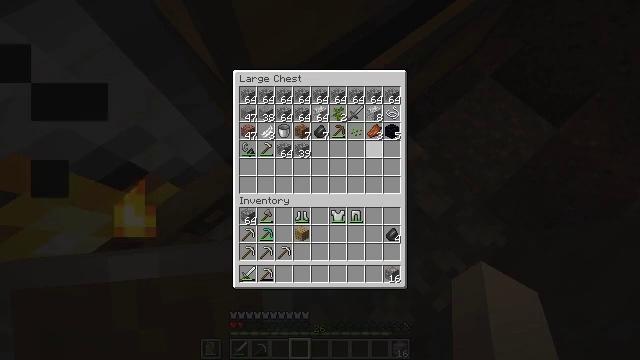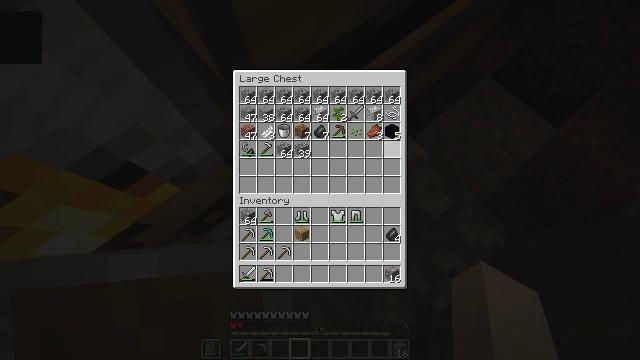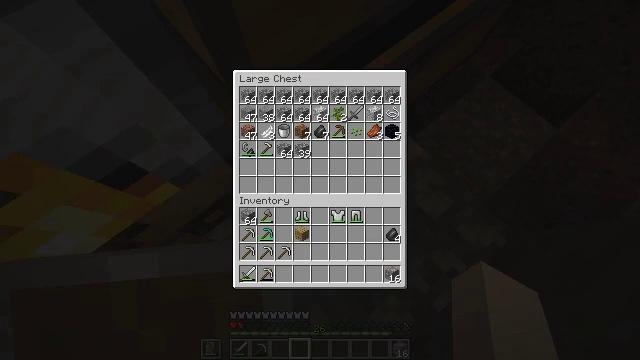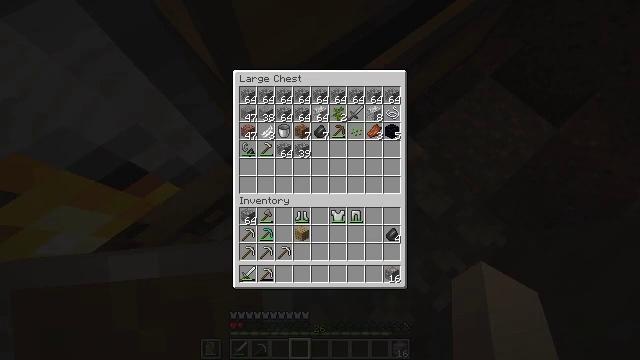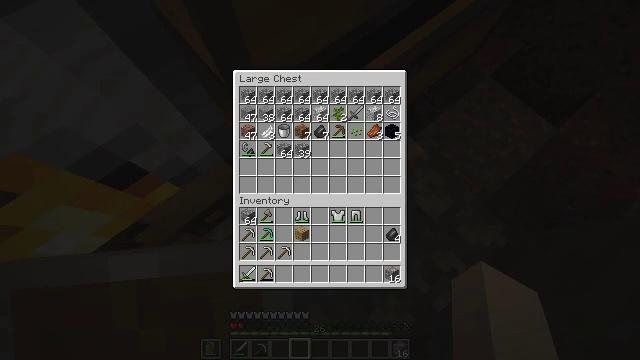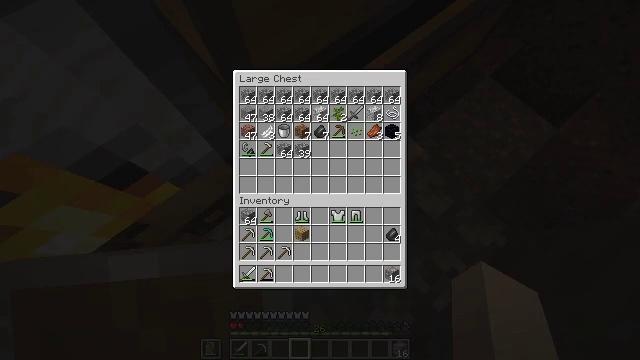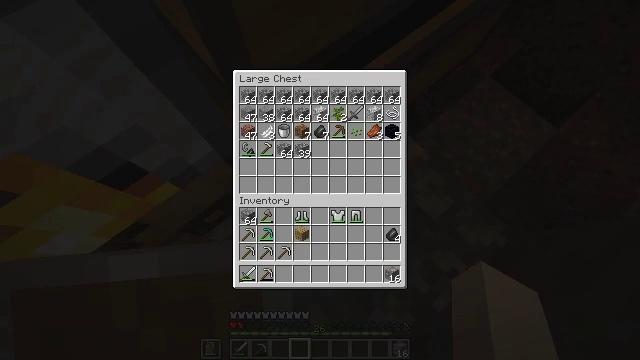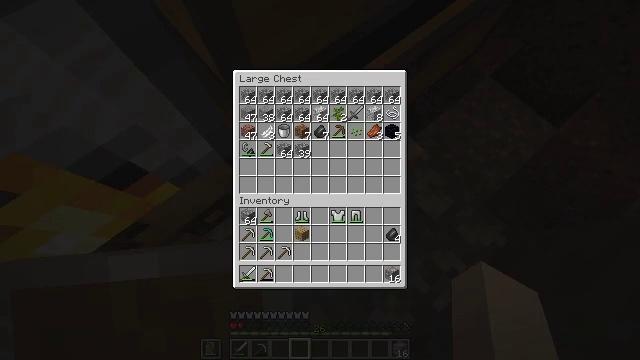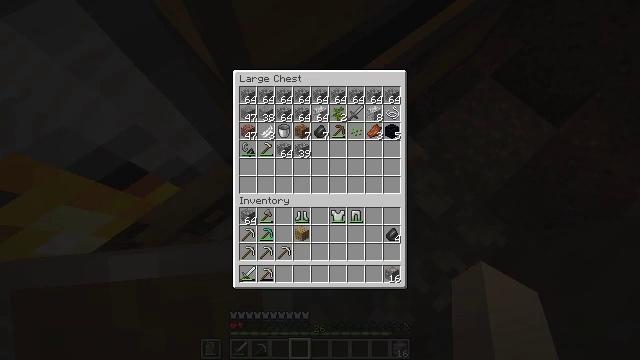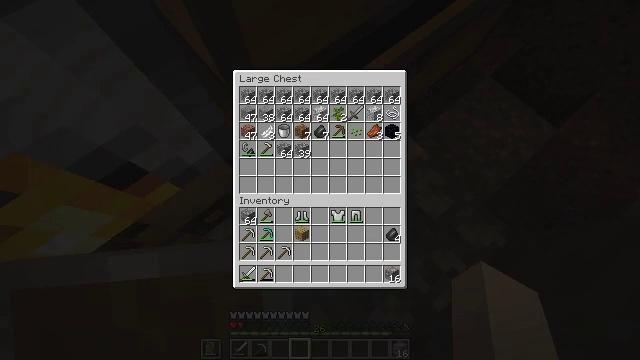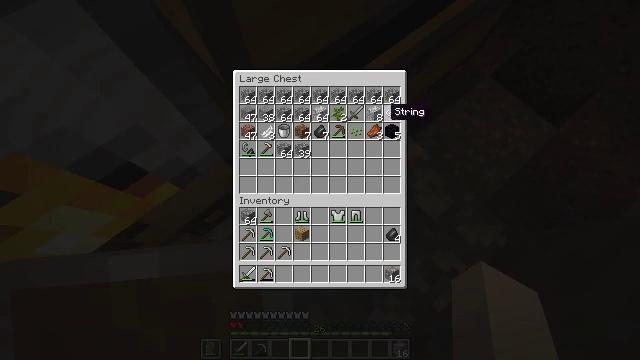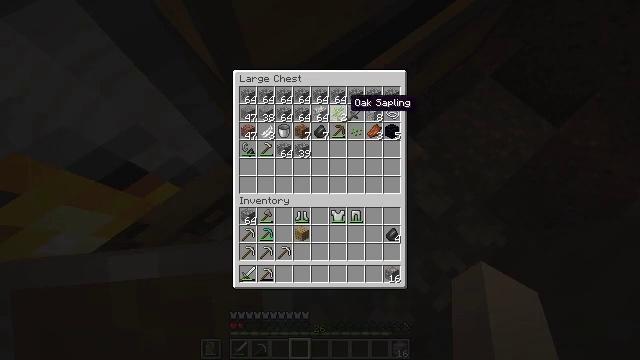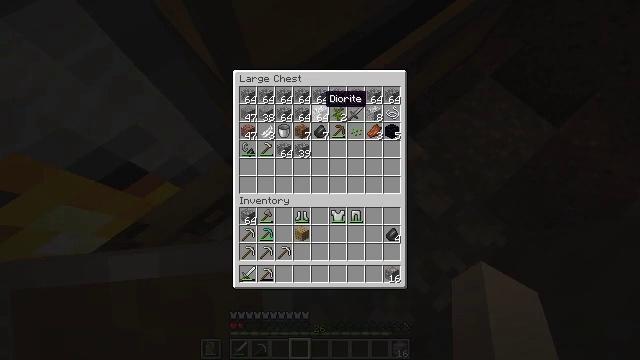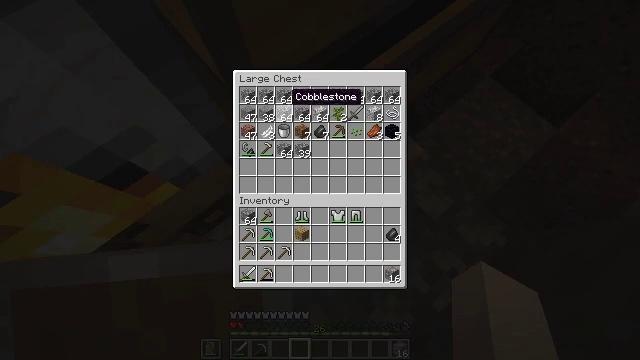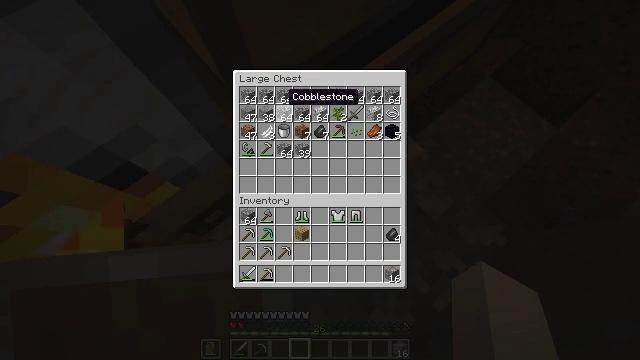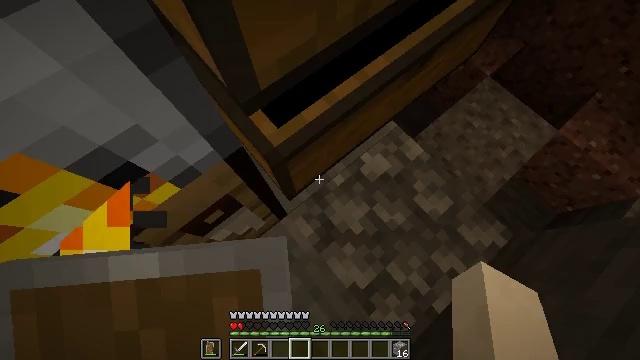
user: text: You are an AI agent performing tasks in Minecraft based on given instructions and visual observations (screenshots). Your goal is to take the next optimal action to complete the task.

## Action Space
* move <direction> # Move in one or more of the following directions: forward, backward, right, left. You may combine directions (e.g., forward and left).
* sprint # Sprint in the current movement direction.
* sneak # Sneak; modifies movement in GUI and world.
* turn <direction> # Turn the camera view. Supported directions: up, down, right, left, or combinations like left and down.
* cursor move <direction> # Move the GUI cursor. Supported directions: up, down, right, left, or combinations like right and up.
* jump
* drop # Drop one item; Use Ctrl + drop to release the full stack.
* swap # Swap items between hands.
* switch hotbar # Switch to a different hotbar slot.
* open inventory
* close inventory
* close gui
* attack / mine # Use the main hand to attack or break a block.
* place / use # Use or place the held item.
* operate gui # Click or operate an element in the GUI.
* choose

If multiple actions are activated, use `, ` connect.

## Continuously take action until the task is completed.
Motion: motion action
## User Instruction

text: Make a cobblestone wall with six cobblestone blocks.
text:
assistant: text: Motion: turn right
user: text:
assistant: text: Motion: turn right
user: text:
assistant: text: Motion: turn right
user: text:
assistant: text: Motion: turn right
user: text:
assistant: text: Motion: turn right
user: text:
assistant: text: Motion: no_op
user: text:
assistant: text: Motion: no_op
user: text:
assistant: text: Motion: no_op
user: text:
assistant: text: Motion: turn left
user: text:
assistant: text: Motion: turn left and up
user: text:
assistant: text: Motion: turn left and up
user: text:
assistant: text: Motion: turn left
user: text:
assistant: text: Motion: turn left
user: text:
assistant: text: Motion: no_op
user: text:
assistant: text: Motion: open inventory
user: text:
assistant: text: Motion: open inventory
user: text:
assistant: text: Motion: turn right and up, open inventory
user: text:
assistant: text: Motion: turn right and up, open inventory
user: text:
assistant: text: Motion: turn right and up
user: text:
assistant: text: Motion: no_op
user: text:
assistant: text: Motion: use / place
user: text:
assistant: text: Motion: use / place
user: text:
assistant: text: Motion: use / place
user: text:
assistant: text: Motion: use / place
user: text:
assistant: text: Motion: turn right
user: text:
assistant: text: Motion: turn right
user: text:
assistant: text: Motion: turn left
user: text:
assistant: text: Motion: no_op
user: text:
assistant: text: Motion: no_op
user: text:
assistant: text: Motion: no_op